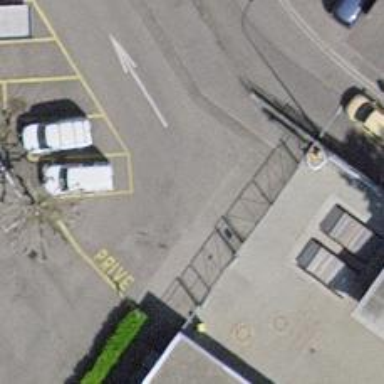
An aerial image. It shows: Road serving as parking aisle.